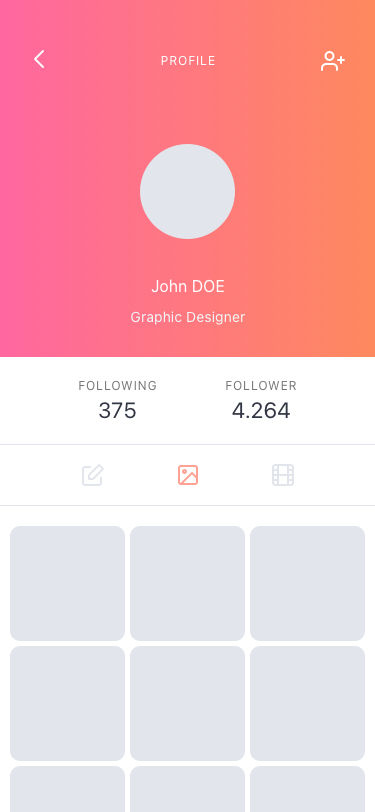
Text in this UI design:
Album Name
Album Name
Album Name
Album Name
Artist
Album Name
Artist
Album Name
Artist
4.264
FOLLOWED LISTS
375
MY LISTS
Graphic Designer
Jenna DOE
Profile